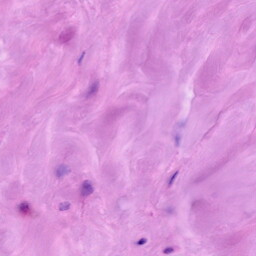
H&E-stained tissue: Breast